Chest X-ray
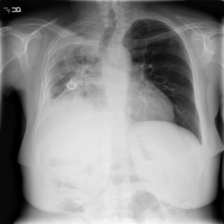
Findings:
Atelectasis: negative
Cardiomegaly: negative
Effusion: negative
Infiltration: negative
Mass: positive
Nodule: negative
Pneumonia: negative
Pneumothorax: negative
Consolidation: negative
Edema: negative
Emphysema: negative
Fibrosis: positive
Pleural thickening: negative
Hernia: negative